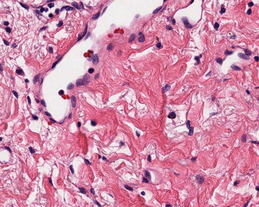
Tumor epithelial tissue: no
Tumor-associated stroma tissue: yes
Normal tissue: no